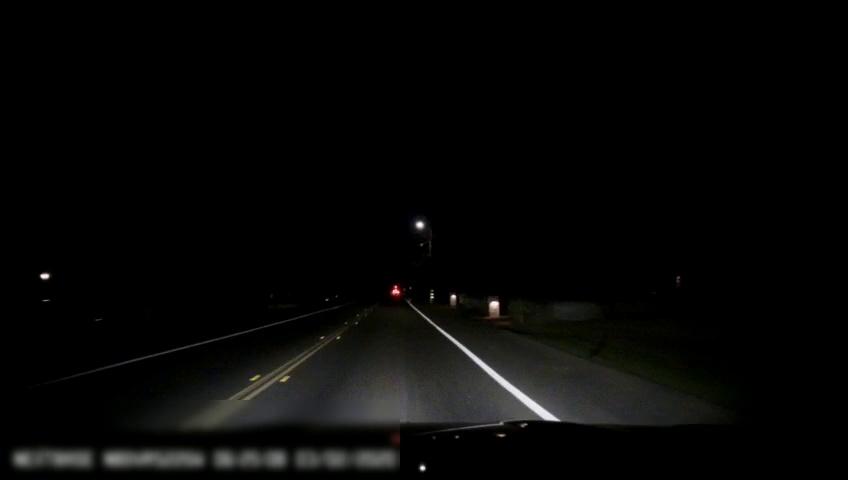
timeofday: Night
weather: Other
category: Drivable Space
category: Vehicles | Car
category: Lanes | Current Lane
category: Lanes | Current Lane
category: Lanes | Alternate Lane
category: Lanes | Alternate Lane